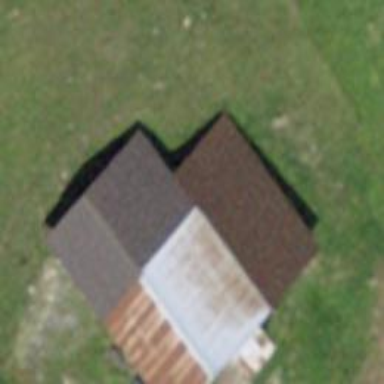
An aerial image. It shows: Barn.